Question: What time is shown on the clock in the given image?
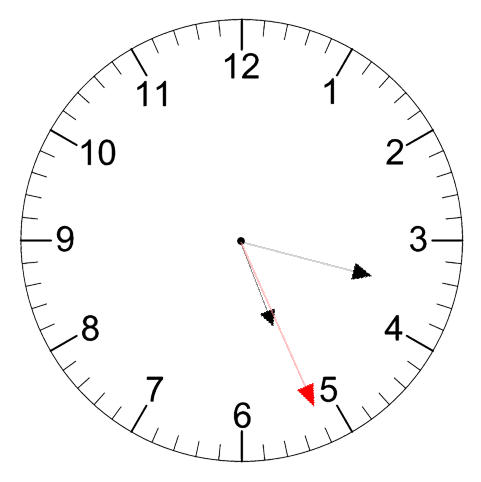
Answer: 05:17:26